Question: I have a database with a column 'Date'.
At first, the person whom setup the database, he wrongly set the column Type to varchar(9).
The date's are , thus on every single date is missing the last number.

Is it possible now to replace all 201 with 2012 using a MySQL Query?
Thanks
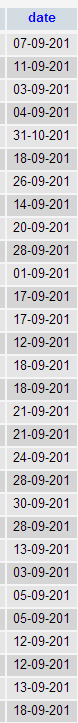
Answer: '''
UPDATE tableName
SET columnName = REPLACE(columnName, '201', '2012')
'''
OR
'''
UPDATE tableName
SET columnName = CONCAT(columnName, '2')
'''
- <URL>